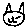
Label: cat